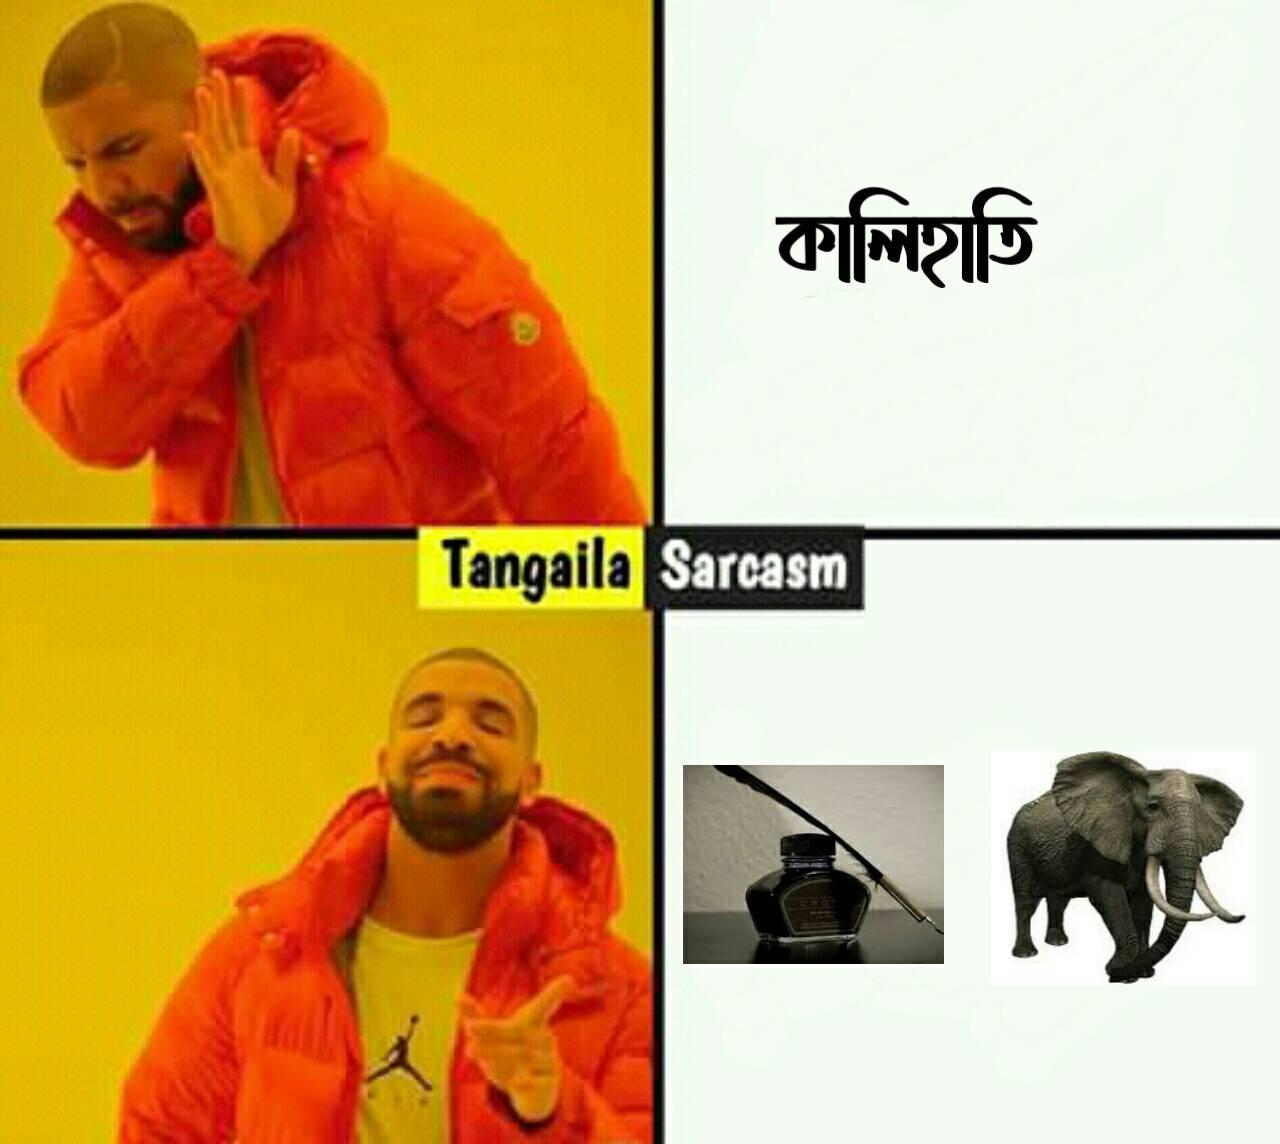
Caption: কালিহাতি
Label: non-hate